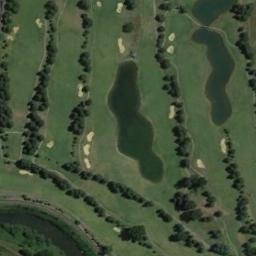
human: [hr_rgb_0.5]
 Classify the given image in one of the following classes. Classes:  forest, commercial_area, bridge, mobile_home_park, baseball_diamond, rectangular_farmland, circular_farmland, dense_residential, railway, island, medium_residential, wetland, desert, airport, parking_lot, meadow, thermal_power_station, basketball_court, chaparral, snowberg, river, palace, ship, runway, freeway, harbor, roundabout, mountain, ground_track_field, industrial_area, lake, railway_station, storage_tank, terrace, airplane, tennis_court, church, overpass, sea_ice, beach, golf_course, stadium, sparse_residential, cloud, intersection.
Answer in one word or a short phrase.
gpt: golf_course